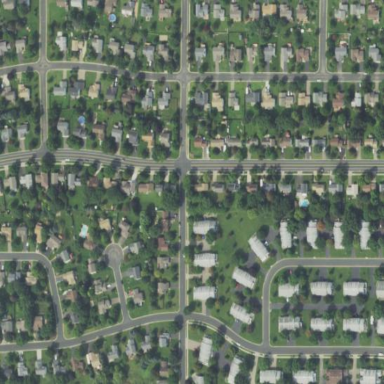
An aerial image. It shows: This residential area consists of single-family homes.